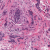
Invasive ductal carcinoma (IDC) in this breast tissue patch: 1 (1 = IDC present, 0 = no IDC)